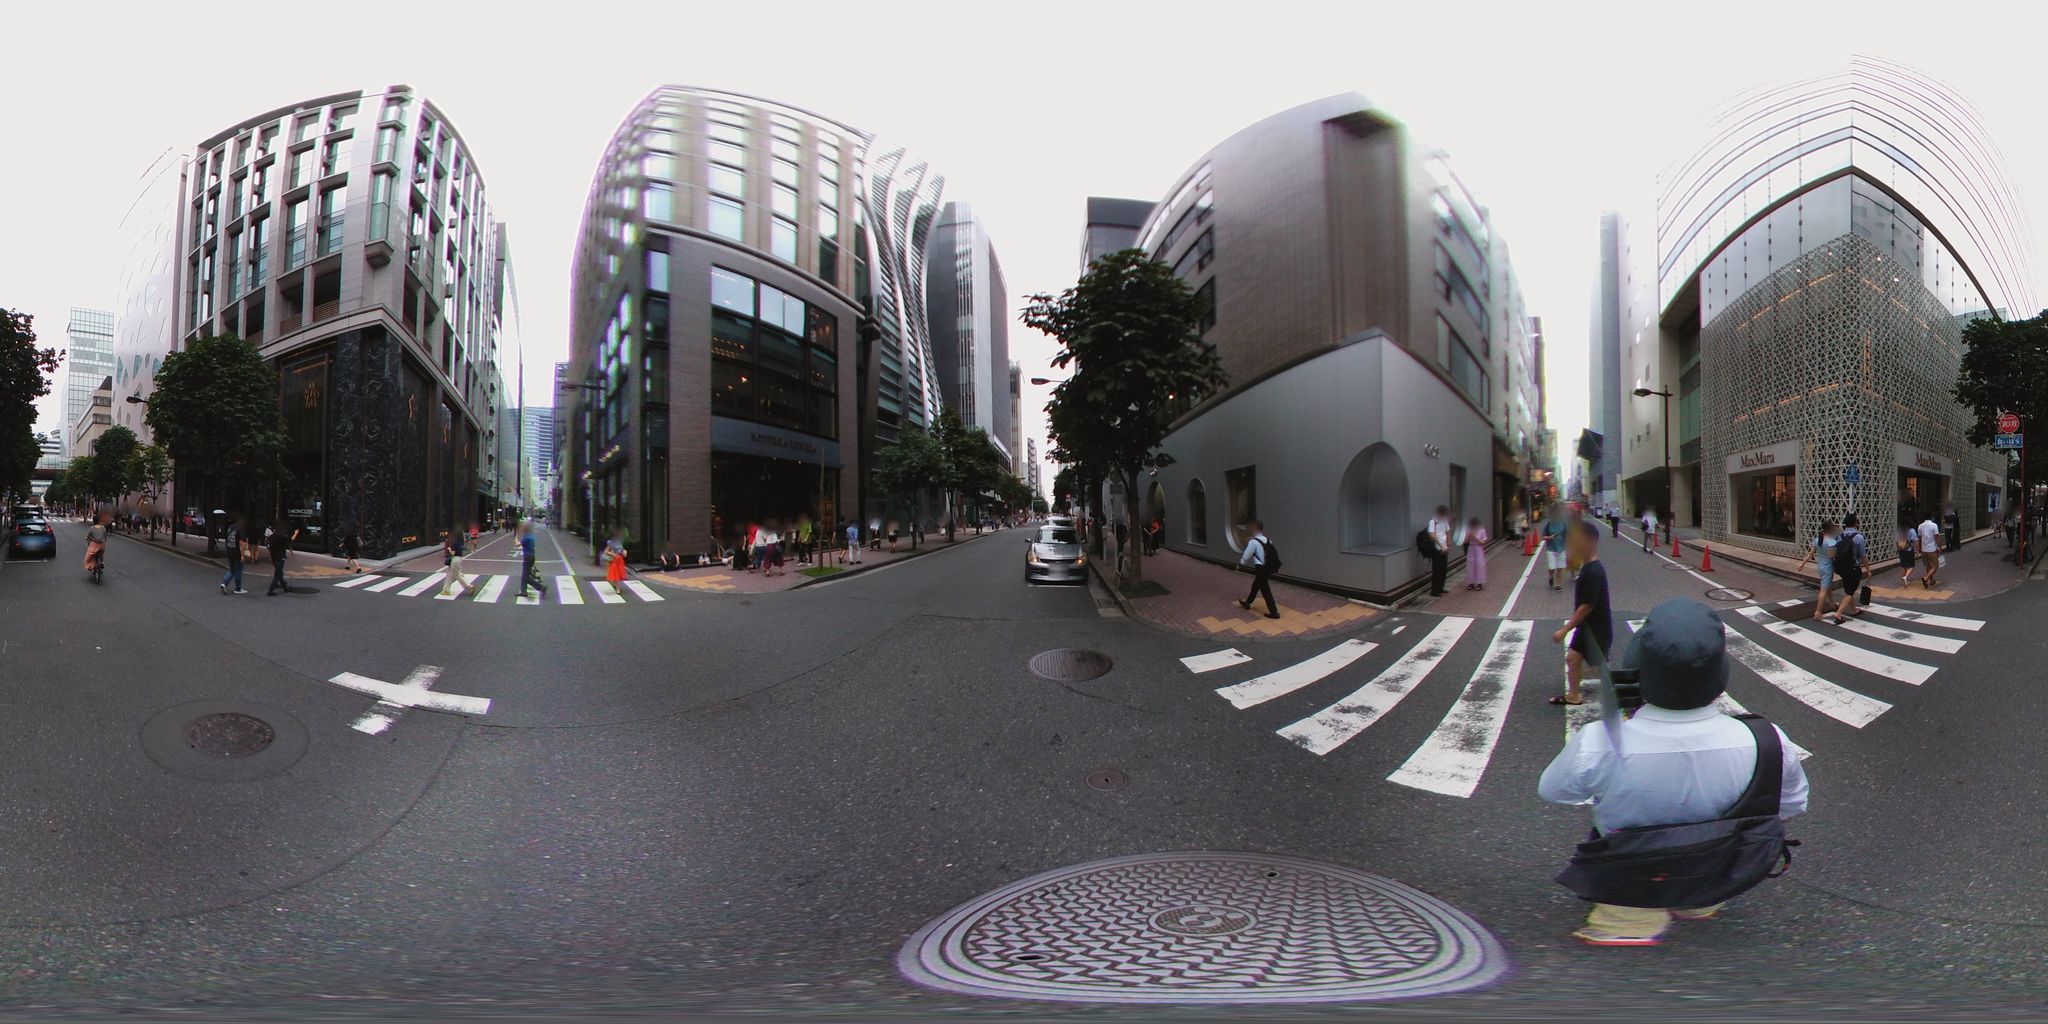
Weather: clear
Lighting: day
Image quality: good
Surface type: cycling surface
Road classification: unclassified
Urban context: urban centre
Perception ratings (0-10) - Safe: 3.14, Lively: 6.38, Beautiful: 2.43, Boring: 2.33, Depressing: 1.62, Wealthy: 5.19